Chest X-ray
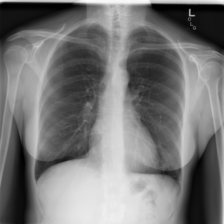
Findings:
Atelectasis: negative
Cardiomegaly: negative
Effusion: negative
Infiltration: negative
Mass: negative
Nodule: negative
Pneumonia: negative
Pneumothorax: negative
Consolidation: negative
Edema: negative
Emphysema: negative
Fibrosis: negative
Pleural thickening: negative
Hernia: negative